Question: I'm doing an application in Delphi (with Embarcadero XE3) that requires Excel automation.
I need to insert a TeeChart, generated by my app, into a XLS file. I export the chart as BMP as follows:
'''
// Globals.getEnvTempPath() returns the temp directory of the current Windows user.
bmpPath := Globals.getEnvTempPath() + 'enp.bmp';
// enpChart is my TeeChart instance.
enpChart.SaveToBitmapFile(bmpPath);
'''
The image is exported correctly.
Then I insert the image in Excel as follows:
'''
//WkBook is the Workbook
sheet := WkBook.Worksheets[1];
{ params: @rutaImagen, @? @? @xPosicion @yPosicion @? @? }
sheet.shapes.addpicture(bmpPath,False, True, 145, 125, -1, -1);
'''
The insert is successful, but the Chart gridlines do not not line up (vertically) with the WorkSheet gridlines:

Any ideas how solve this ?.
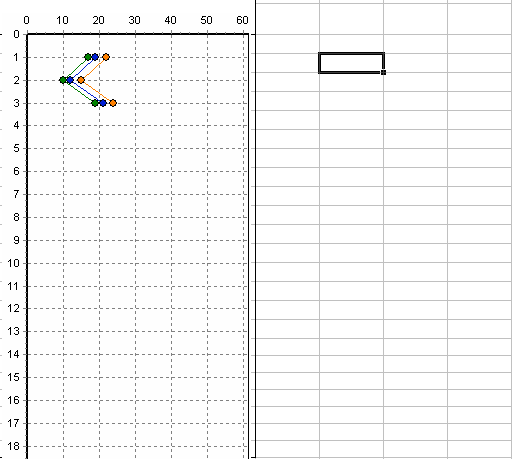
Answer: Three possible solutions:
1. Ensure the same row height of the chart before exporting to bitmap,
2. Ensure the same row height in Excel,
3. Stretch the image by modifying the height parameter to get equal row heights.